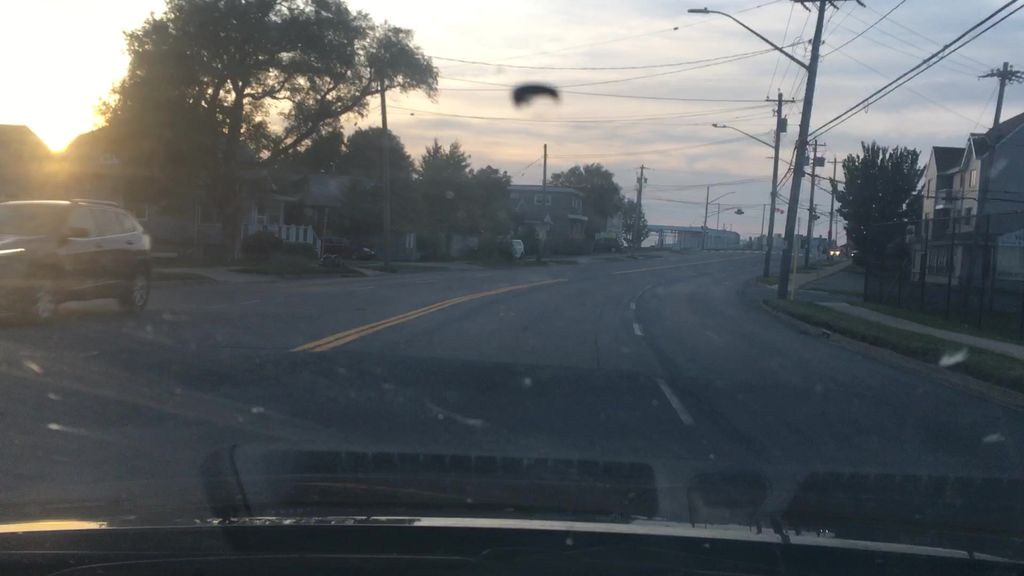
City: halifax